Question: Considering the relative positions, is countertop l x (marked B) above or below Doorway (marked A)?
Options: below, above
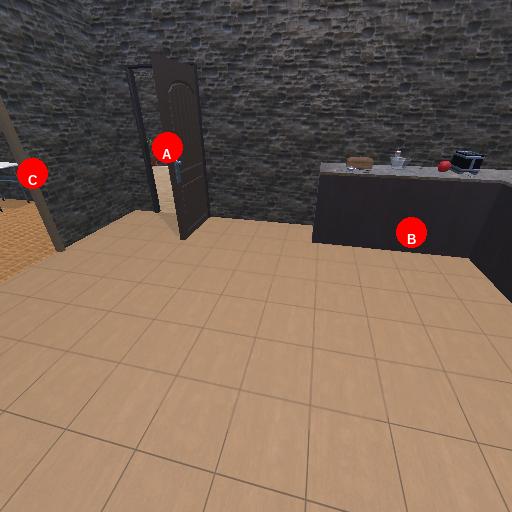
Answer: below